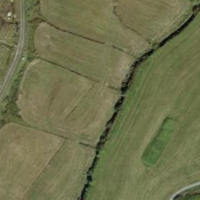
EUNIS habitat code: 23
Species observed at this site:
Saxicola rubetra